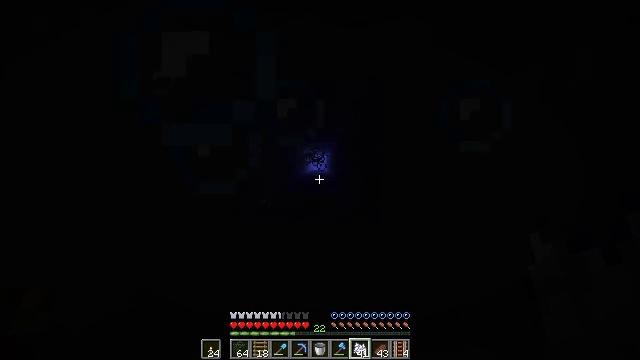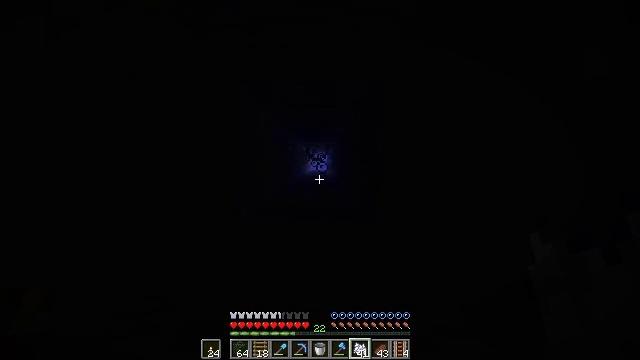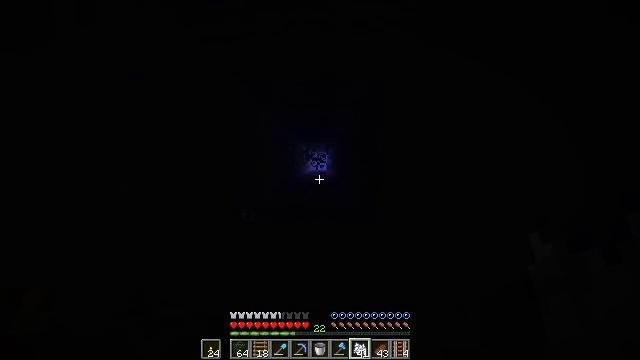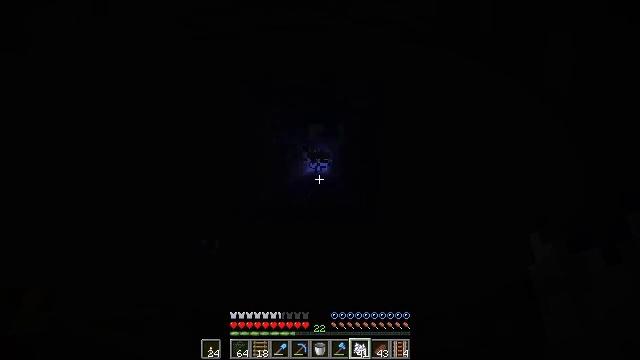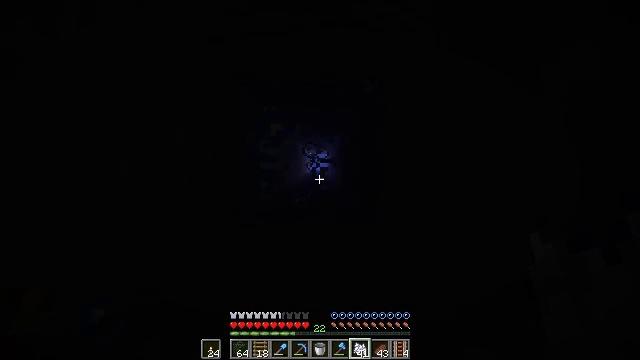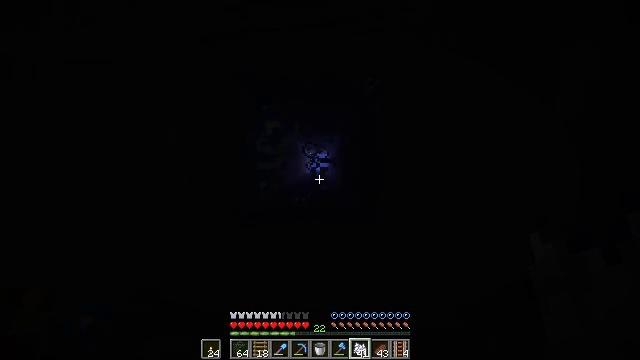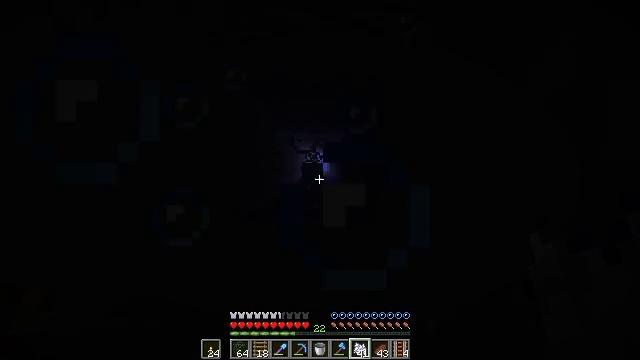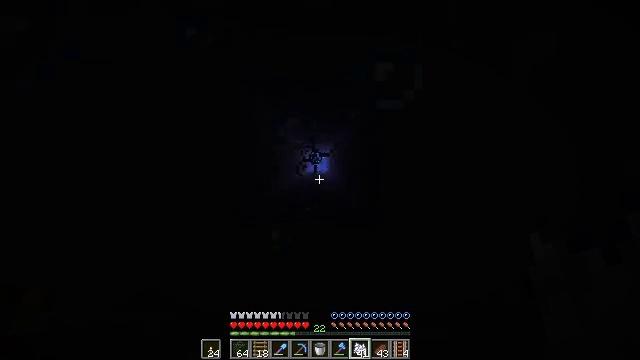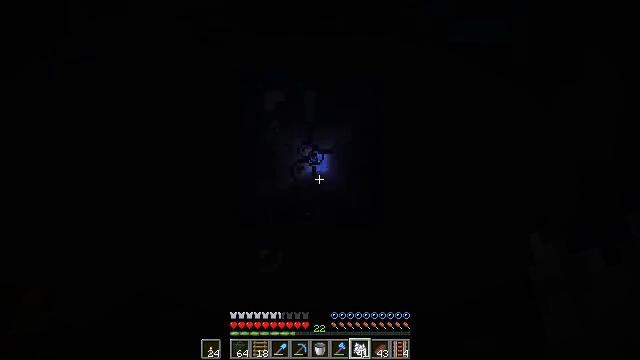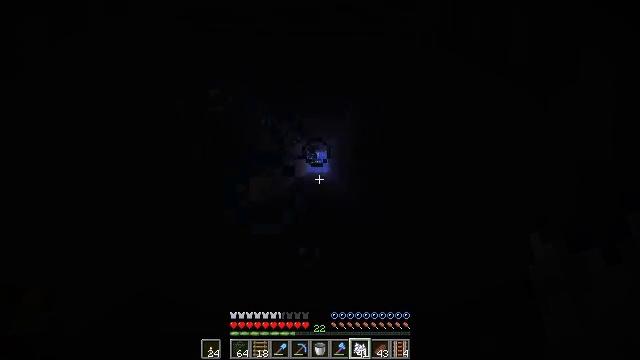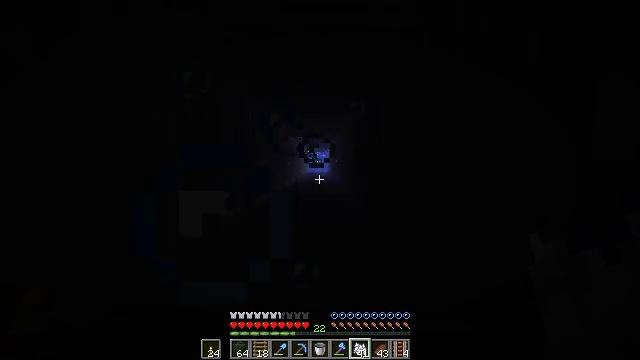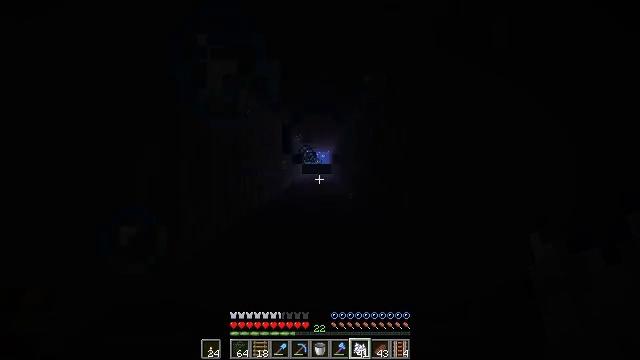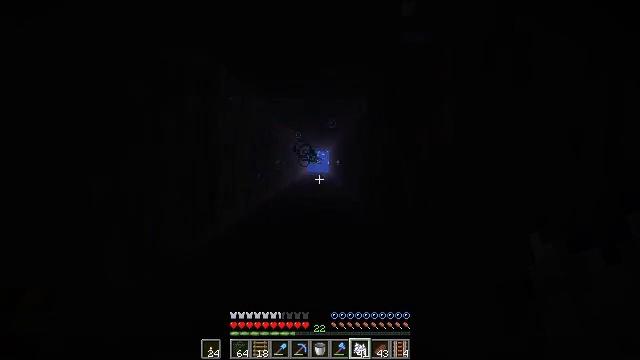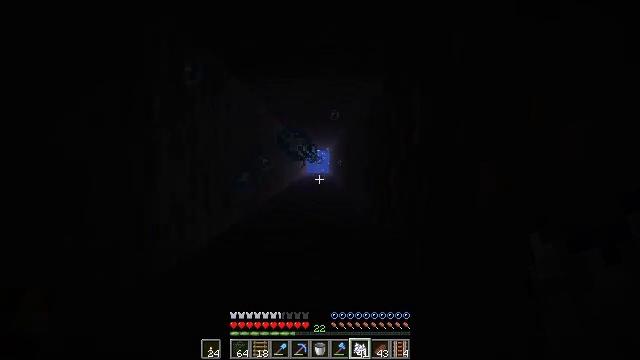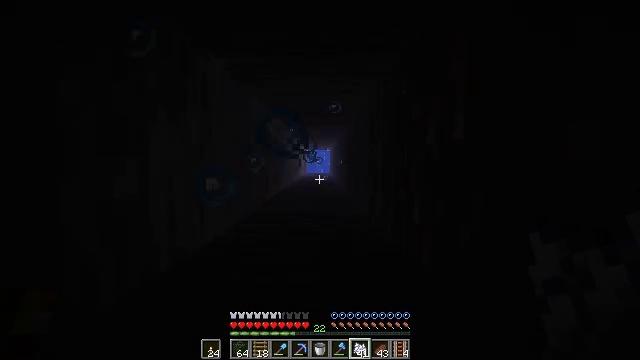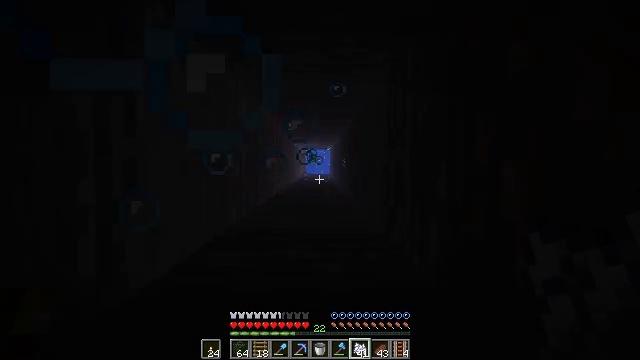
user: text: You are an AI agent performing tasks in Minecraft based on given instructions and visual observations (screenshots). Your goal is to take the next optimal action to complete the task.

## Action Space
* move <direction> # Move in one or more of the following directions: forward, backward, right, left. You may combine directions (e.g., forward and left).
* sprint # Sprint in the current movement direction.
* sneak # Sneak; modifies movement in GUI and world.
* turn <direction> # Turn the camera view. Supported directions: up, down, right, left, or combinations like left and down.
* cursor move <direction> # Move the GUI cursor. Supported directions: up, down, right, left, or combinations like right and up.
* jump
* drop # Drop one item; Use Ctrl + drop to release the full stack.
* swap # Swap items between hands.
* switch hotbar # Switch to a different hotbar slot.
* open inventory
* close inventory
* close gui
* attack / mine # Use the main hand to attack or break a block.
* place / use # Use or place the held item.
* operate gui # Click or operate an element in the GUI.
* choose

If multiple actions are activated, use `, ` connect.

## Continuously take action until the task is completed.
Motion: motion action
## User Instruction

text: Mine the blue bed to pick it up.
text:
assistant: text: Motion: no_op
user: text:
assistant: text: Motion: no_op
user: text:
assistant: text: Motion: no_op
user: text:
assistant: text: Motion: no_op
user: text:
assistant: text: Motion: no_op
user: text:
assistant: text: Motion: no_op
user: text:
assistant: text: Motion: no_op
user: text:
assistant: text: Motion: no_op
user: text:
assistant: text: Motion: no_op
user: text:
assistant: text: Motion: no_op
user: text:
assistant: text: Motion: no_op
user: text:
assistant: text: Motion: no_op
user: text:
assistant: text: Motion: no_op
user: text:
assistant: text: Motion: no_op
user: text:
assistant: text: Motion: no_op
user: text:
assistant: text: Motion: no_op
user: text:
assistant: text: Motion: no_op
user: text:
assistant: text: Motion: no_op
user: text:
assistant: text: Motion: no_op
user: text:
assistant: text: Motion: no_op
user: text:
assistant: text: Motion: no_op
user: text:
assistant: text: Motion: no_op
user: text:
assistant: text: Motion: no_op
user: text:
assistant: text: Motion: no_op
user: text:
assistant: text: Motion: no_op
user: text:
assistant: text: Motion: no_op
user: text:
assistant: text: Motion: no_op
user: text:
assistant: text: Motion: no_op
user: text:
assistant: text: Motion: no_op
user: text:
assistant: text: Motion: no_op